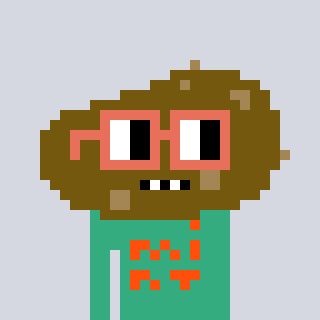
a pixel art character with square orange glasses, a potato-shaped head and a teal-colored body on a cool background